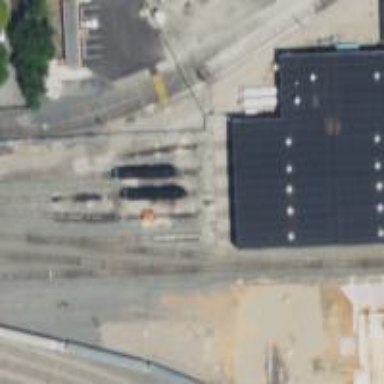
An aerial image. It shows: Railway yard.